Question: I am trying to add edit, delete button on my gridview using,
'''
<asp:CommandField HeaderText="Edit/Delete" ShowEditButton="true" ShowDeleteButton="True" />
'''
however it looks like this now,

I want Delete button on a new row, what can I do ?
like this
> Edit
Delete
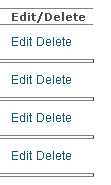
Answer: Try
first convert commandbuttons to template then
adding '<br />' between edit button and delete button
UPDATE In Gridview Task then Select the commands that you want to convert to TemplateField in "Selected Fields:" then check your source code. You will see in the ItemTemplate
> '''
<asp:ItemTemplate>
<asp:LinkButton ID="LinkButton1" runat="server" CausesValidation="False"
CommandName="Edit" Text="Edit"></asp:LinkButton>
<br />
<asp:LinkButton ID="LinkButton2" runat="server" CausesValidation="False"
CommandName="Delete" Text="Delete"></asp:LinkButton>
</ItemTemplate>
'''